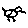
Label: bird